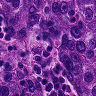
Metastatic tissue present: yes